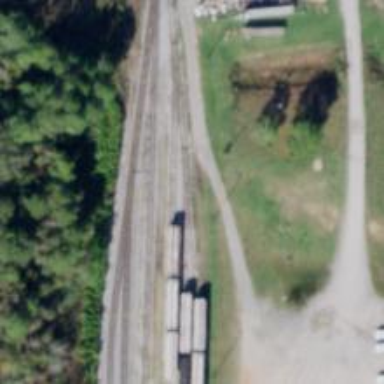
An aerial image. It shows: Railway spur service line primarily used for agricultural freight transportation.